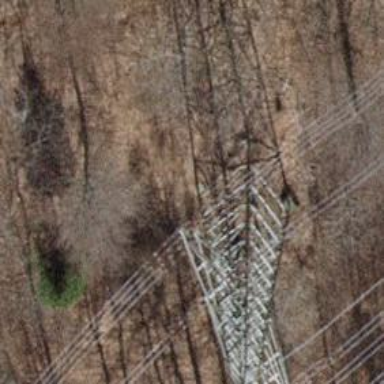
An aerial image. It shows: Power tower.